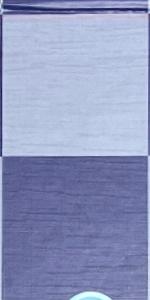
Label: Empty